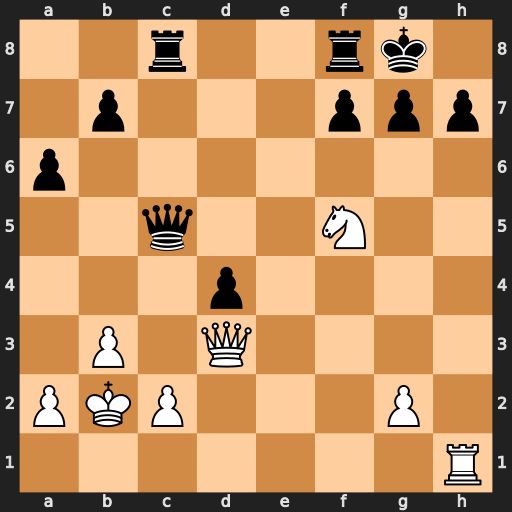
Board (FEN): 2r2rk1/1p3ppp/p7/2q2N2/3p4/1P1Q4/PKP3P1/7R
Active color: w
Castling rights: -
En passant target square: -
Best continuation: Ne7+ Kh8 Qxh7#